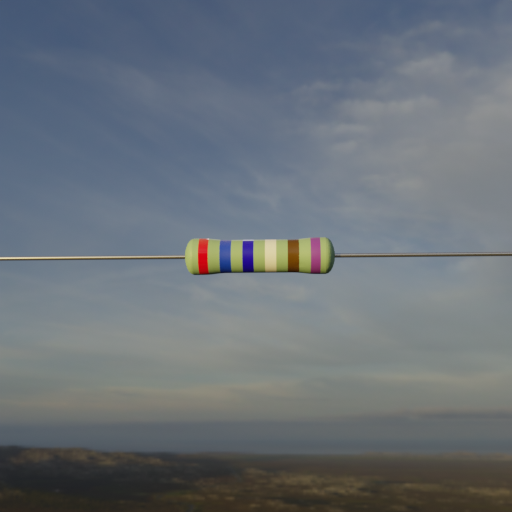
Resistor colour bands (in order): red, blue, blue, white, brown, violet